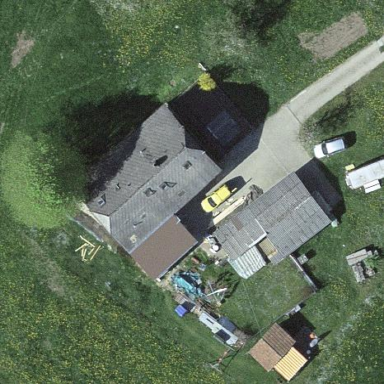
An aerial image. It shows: Farm building.